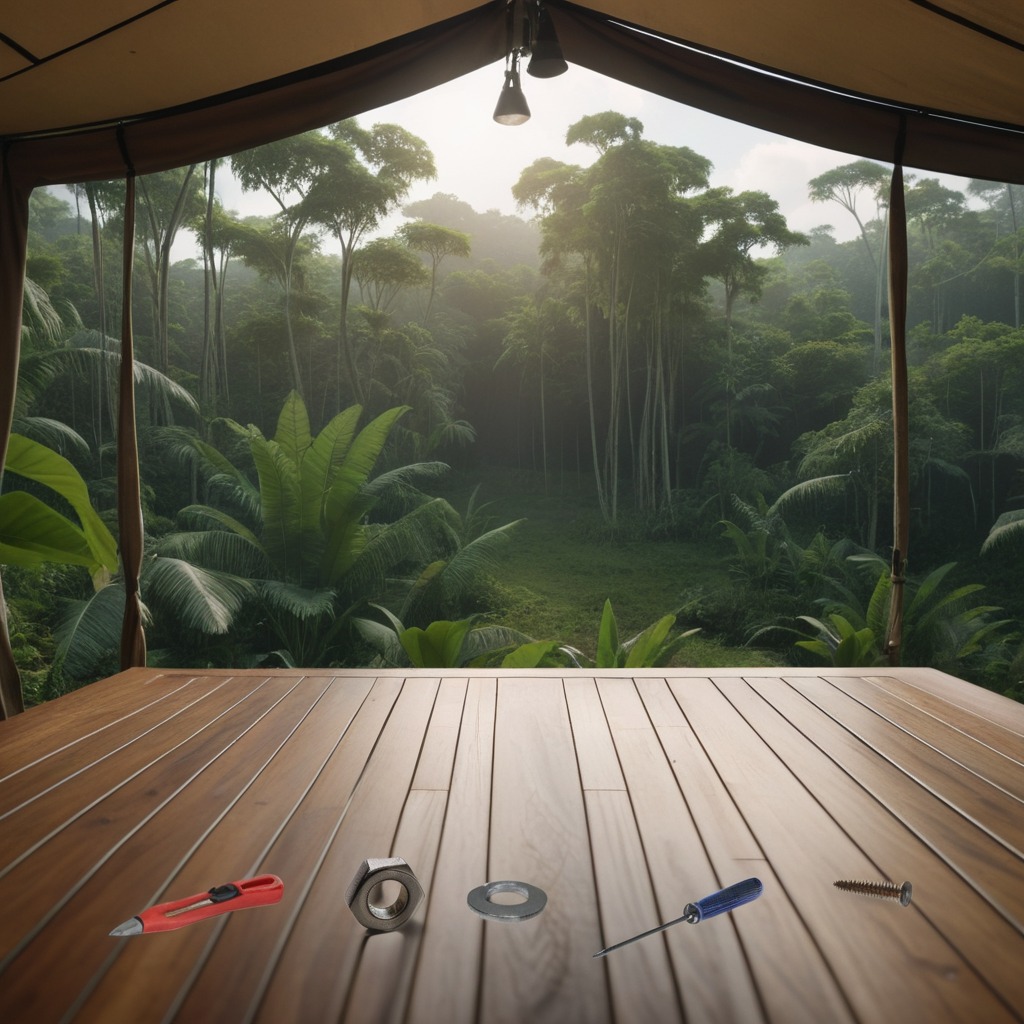
A utility knife, a flat metal washer, a metal machine screw, a screwdriver, and a metal nut are lying on a wooden table inside a jungle field workshop tent humid ambient light worn but